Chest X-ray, AP view. Patient: 31 years old, sex M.
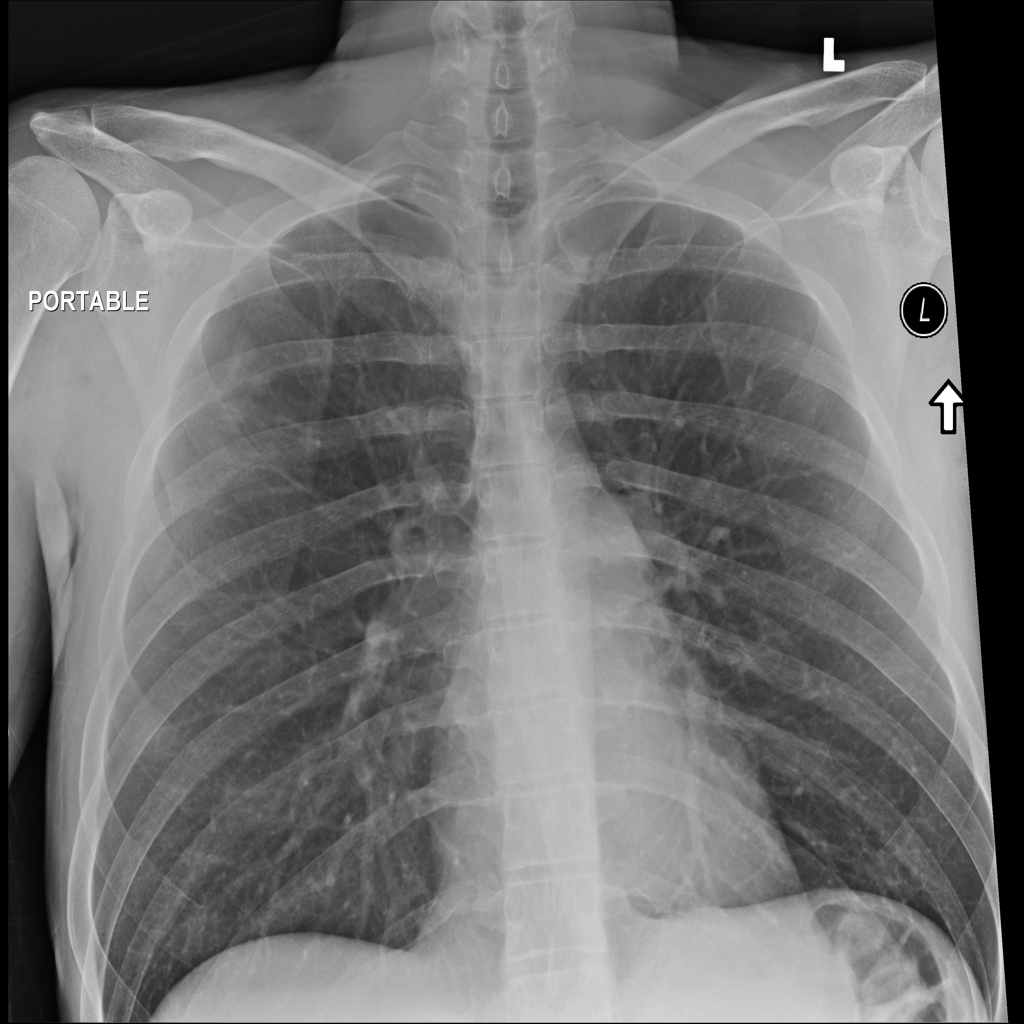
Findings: Pneumothorax